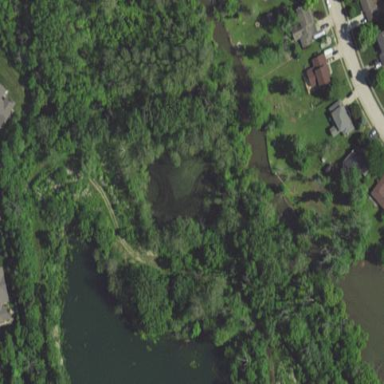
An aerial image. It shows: Pond with natural water.